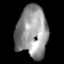
Tissue: lung
Cell type: Epithelial cells
Senescence score: 0.2172
Nuclear area (px): 1575
Mean DAPI intensity: 147.874